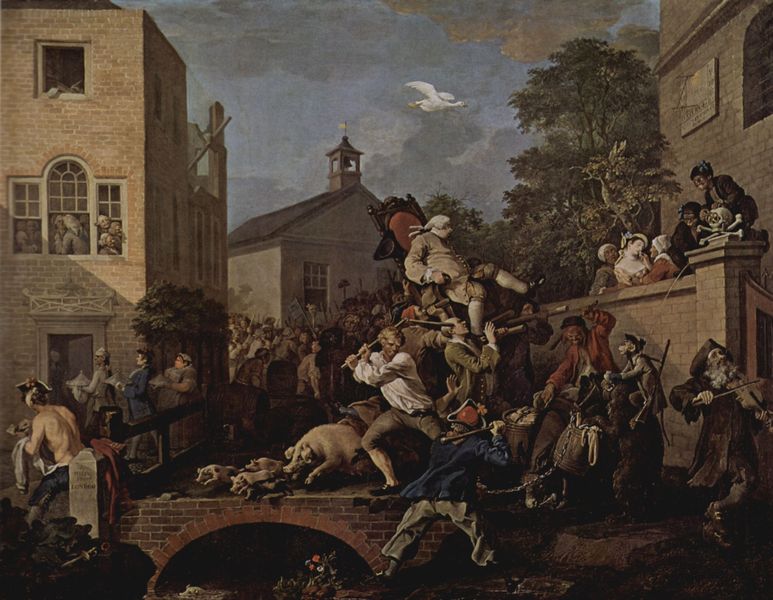
Titel: Der Triumphzug des Abgeordneten
Künstler: William Hogarth
Standort: London
Institution: Sir John Soane's Museum
Schlagwörter: baum, blau, blätter, dunkel, gemälde, himmel, kampf, laub, mann, nackt, schatten, vogel, wasser, weiß, wolken, bäume, fluss, frauen, grün, kirchturm, landschaft, menschen, ocker, sitzen, stadt, ufer, blumen, braun, damen, fenster, frankreich, frau, grau, haar, hintergrund, hut, hüte, kleider, licht, männer, nacht, rücken, schwarz, strasse, stuhl, szene, tür, vordergrund, zeichnung, gebäude, haus, hunde, rot, tier, tiere, wolke, zaun, fest, gespräch, leute, malerei, masse, menge, alt, gericht, hemd, kellner, mütze, richter, wand, arm, geschichte, historie, kleidung, leinen, mensch, messer, schädel, stein, steine, taube, tod, tot, tragen, bild, rückenlehne, öl, bach, häuser, vögel, brücke, brüstung, gewässer, kirche, sonne, haare, mantel, reich, sessel, adel, kind, musik, musiker, publikum, bauern, esel, fliegen, kinder, kreis, pferde, rund, stock, turm, affe, deutschland, fesseln, perücke, balkon, welle, ente, gans, schwan, bogen, fassade, gasse, türen, zuschauer, flagge, trage, dorf, mauer, ziegel, farbe, klein, schweine, backstein, platz, treiben, arbeiter, schaum, aufgewühlt, beobachter, gewalt, krieg, möwe, schlacht, treppe, kaiser, könig, soldaten, thron, karikatur, tafel, dick, spielen, inschrift, aufgang, geländer, junge, dünn, bauer, tor, arena, betrachter, knochen, schwein, glockenturm, kirch, türmchen, steinbrücke, aufruhr, mauerwerk, tauben, humor, karrikatur, knüppel, militär, revolution, schwert, streit, säbel, uniform, uniformen, waffen, aufstand, demo, demonstration, gemetzel, ketten, revolte, schlagstock, schlägerei, soldat, stöcke, waffe, auflauf, bürger, rennen, tumult, volk, leinwand, adeliger, dreispitz, herrscher, menschenmenge, rathaus, jagd, kämpfen, schaulustige, französische, charikatur, geige, geigenspieler, geiger, violine, totenkopf, glocke, mauern, freiheit, muskel, sturz, herzog, bourgeois, dreck, graben, gemenge, umzug, kluft, treibjagd, speere, fässer, töten, monarch, hatz, wildschwein, london, totenschädel, gesinde, bär, stockwerke, schlagen, träger, spektakel, rundung, französische revolution, glocken, eber, fidel, fiedel, musikant, tunnel, bäum, gefecht, backsteine, tieres, anwalt, haus7, kirmes, schausteller, eglise, niederschlag, ferkel, sau, genre, prügel, william, bürgerkrieg, storch, aufgeregt, musikanten, sänfte, histoire, häser, flegel, tuscheln, friedenstaube, piraten, pirat, geigen, unterschied, gragen, werfen, rebellion, himmelö, schlegel, laster, massenszene, hogarth, zuschlagen, kippen, wahl, frauf, scène, üerücke, lift, noble, fiedler, annekdote, aufwühlen, außer rand und band, belustigung, dfeutschalnd, execution, freidenstaube, ginstreet, haaregericht, nebenher, totnkopf, turmglocke, violinspieler, vorbeizug, m,ann, aufstabd, xviiie siècle, tha, stessel, manifestation, satirique